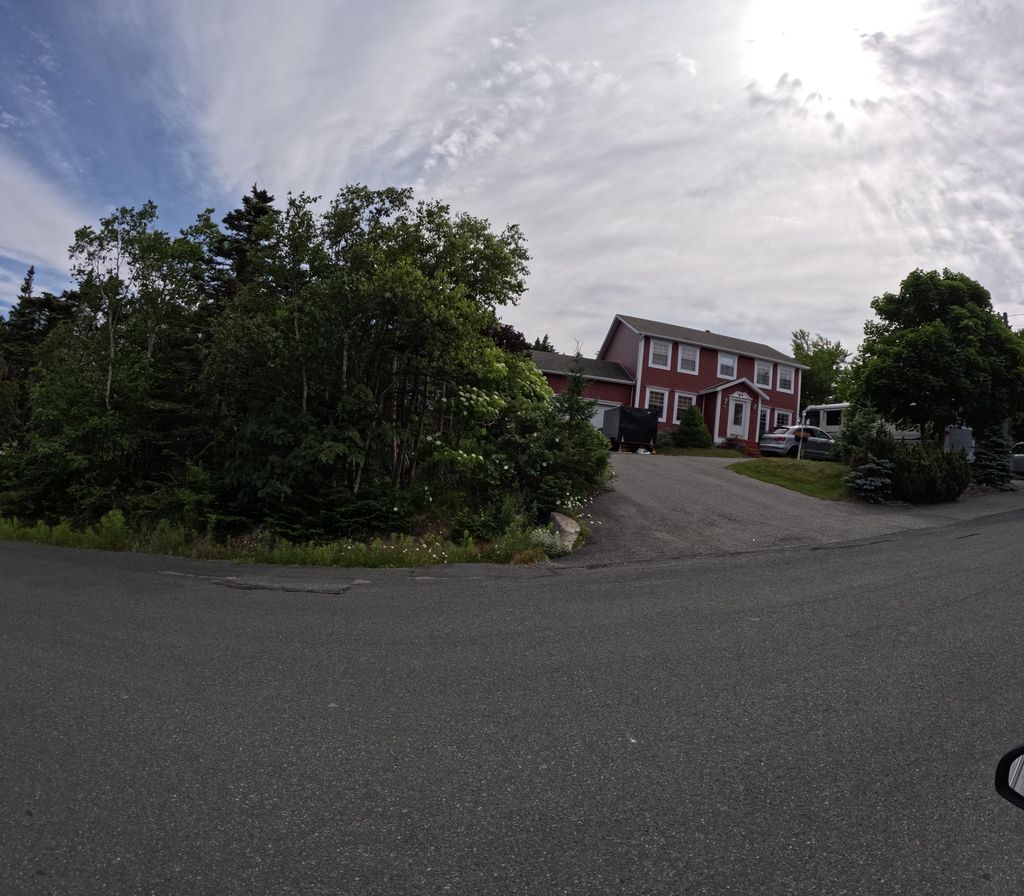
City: st_johns